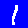
Digit: 1